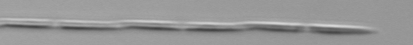
Label: Pseudo-nitzschia